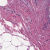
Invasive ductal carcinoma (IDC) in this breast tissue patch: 1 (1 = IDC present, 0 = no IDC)